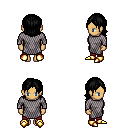
a pixel art fantasy rpg character, female body template, human, tanned skin, chain mail, red pants, black long bangs hairstyle, gold boots, four views (front, back, left, right), 2x2 character sprite sheet, small pixel art, hard edges, no anti-aliasing